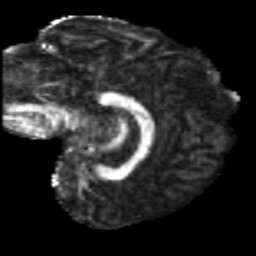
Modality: FA
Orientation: sagittal
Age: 46
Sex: male
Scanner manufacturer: siemens
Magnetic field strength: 3 T
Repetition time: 5 s
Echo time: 0.092 s